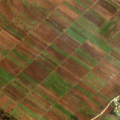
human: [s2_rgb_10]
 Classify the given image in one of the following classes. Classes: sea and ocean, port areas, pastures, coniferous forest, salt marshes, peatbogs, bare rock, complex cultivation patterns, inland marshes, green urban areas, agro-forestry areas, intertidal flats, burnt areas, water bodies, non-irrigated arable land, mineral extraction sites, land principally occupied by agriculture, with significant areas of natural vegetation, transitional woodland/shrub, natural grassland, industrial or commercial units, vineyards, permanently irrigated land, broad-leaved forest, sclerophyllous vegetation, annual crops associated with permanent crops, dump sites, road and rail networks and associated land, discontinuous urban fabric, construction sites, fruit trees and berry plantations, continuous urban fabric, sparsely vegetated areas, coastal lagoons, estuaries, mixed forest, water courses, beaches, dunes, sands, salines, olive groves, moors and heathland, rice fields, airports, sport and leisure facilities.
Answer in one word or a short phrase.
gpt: non-irrigated arable land, land principally occupied by agriculture, with significant areas of natural vegetation